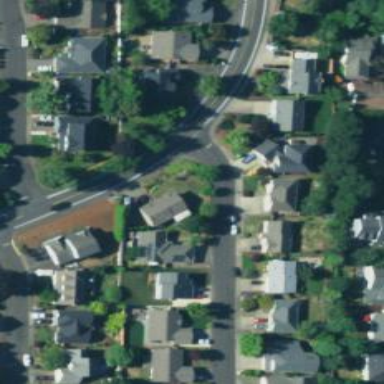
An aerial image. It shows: Residential road with sidewalk on the left.